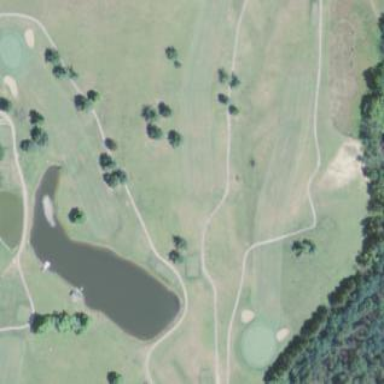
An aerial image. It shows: Water hazard on golf course.